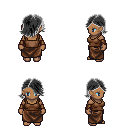
a pixel art fantasy rpg character, female body template, human, dark skin, brown pirate shirt, robe skirt, gray swoop hairstyle, leather bracers, four views (front, back, left, right), 2x2 character sprite sheet, small pixel art, hard edges, no anti-aliasing